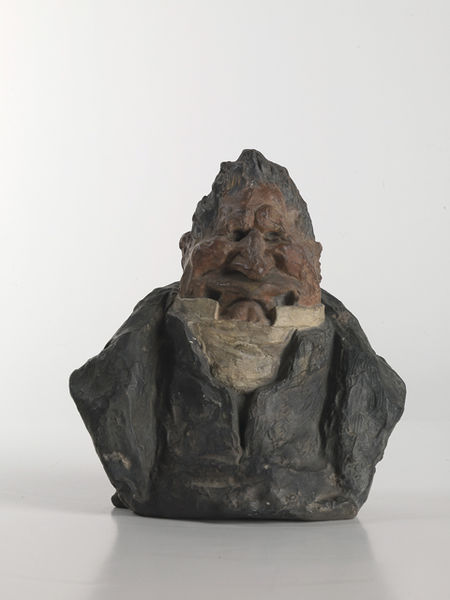
Titel: Baron Joseph de Podenas
Künstler: Honoré Daumier
Standort: Karlsruhe
Institution: Staatliche Kunsthalle Karlsruhe
Schlagwörter: dunkel, kopf, mann, umhang, weiß, grob, braun, frankreich, grau, haar, holz, mund, nase, schwarz, stirn, blick, rot, alt, anzug, bart, hemd, jacke, arme, augen, böse, falten, gesicht, kragen, mensch, stein, portrait, haare, mantel, bruststück, kinn, lippen, locken, ohren, traurig, skulptur, statue, ton, farbig, wangen, alter mann, abstrakt, modern, klein, rauh, ausdruck, karikatur, dick, ernst, grübchen, streng, büste, finster, grimmig, mimik, robe, bronze, plastik, jacket, bemalt, foto, fett, expressionistisch, torso, verkniffen, stehkragen, daumier, schnitzerei, wellig, doppelkinn, leiden, jakett, louvre, erz, fratze, fies, bildhauer, schopf, pausbacken, kobold, augn, zufrieden, feist, doof, knollnase, jurist, munbd, zinken, sthen, haarschopf, honoré daumier, portraitbüste, klumpen, verbissen, dicke nase, stehfrisur, ei, priest, efoto, stein+, skulütur, tpon, 20. jhd, mensch mann nase, modelage, hmed